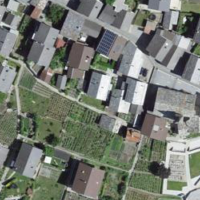
EUNIS habitat code: 54
Species observed at this site:
Salvia pratensis